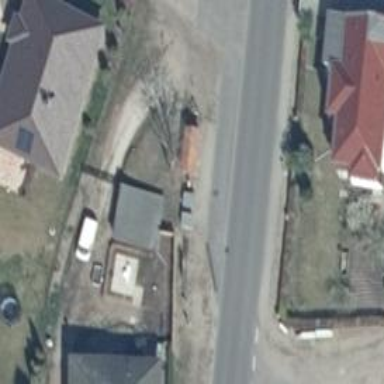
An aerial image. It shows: Public transport shelter.